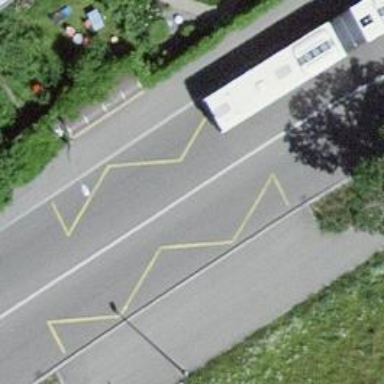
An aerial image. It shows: Public transport stop position.